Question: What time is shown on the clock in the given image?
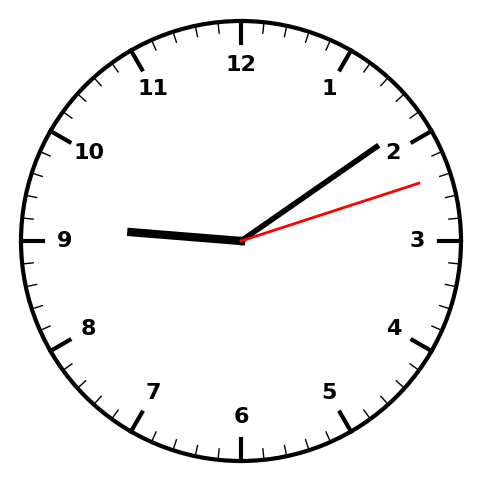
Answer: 09:09:12